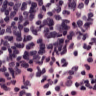
Metastatic tissue present: no